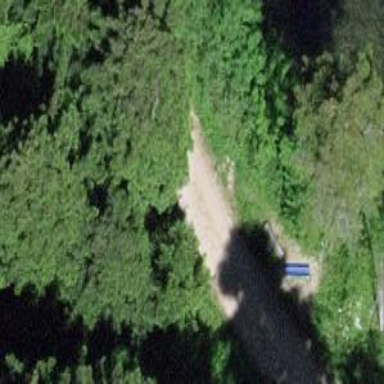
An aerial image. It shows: Gravel track with grade2 quality.